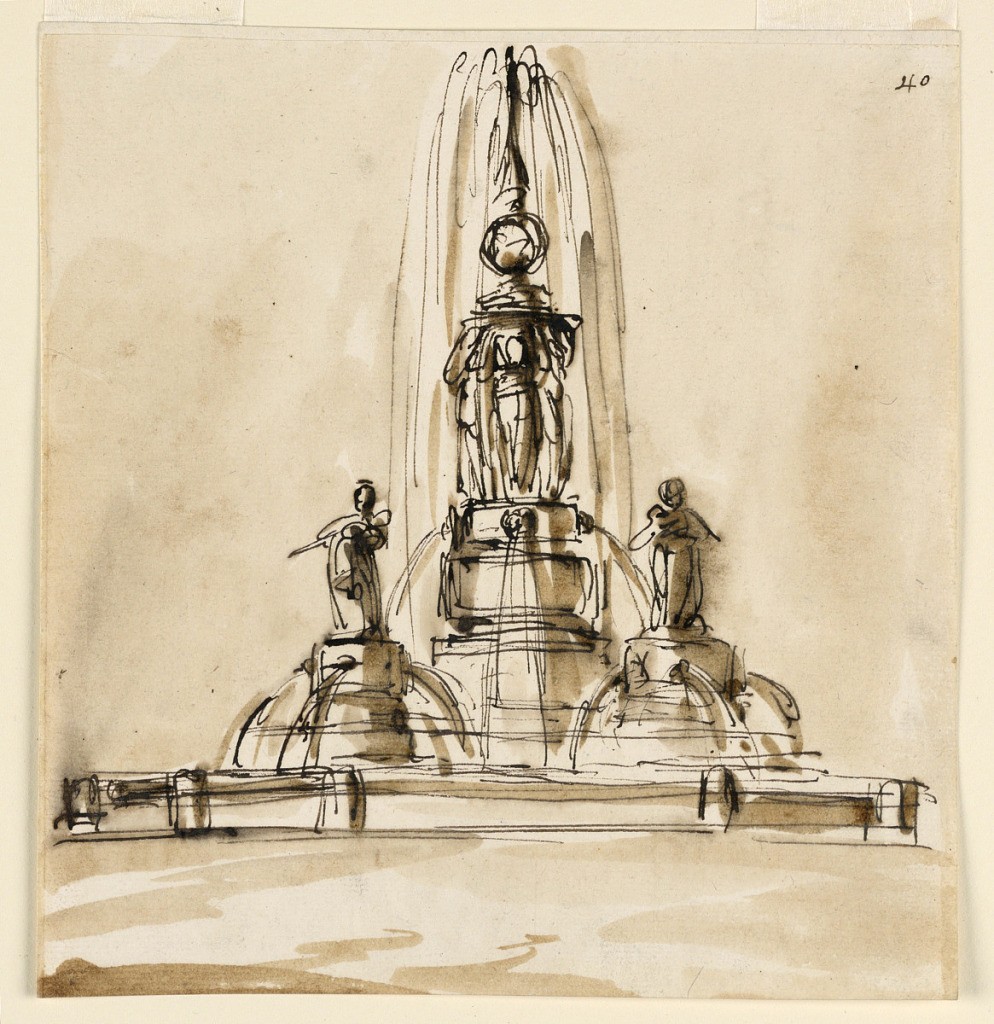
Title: Sketch, a Fountain
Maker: Giuseppe Barberi, Italian, 1746–1809
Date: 1795
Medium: Pen and brown ink, brush and brown wash on off-white laid paper, lined
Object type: Drawing
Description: In the center of a circular basin stands a high subdivided pedestal, upon which four - three are visible - women support a base with an urn, from which water springs. Obliquely are two lower round pedestals with female statues. Water pours from masks on each side of the pedestals. Outside is a circle of posts. Colored background.